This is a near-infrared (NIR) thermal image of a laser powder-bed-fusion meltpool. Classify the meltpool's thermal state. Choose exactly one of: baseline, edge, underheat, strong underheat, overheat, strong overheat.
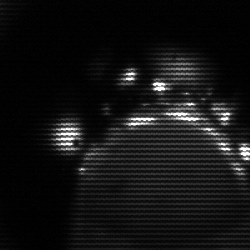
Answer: edge